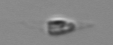
Label: Calciopappus